Question: I'm starting a project with Twitter Bootstrap, and quite like the responsive css, making the spans stack on top of each other when the viewport gets smaller.
Given the following design: <URL>

Is it possible to choose which block will be stacked first on small screens? In my case, I'd like the block on the right to appear first, followed by the blocks on the left.
Is there a way to do this?
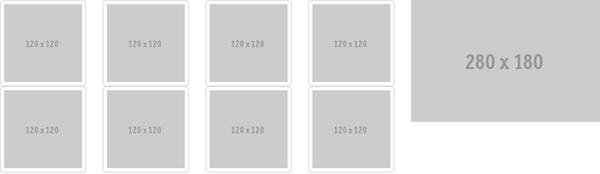
Answer: ## HTML
Wrap your content with '.container', put that big block on the first place, add '.pull-right' so it will appear right:
'''
<div class="container">
<div class="row">
<div class="span4 pull-right">
<img src="http://placehold.it/280x180">
</div>
<div class="span8">
<!-- ... -->
</div>
</div>
</div>
'''
# CSS
When on mobile, place it where it should be with 'float:none':
'''
@media (max-width: 767px) {
[class*="span"].pull-right {
float: none;
}
'''
Here's <URL>, I'll hope it works like you want it.